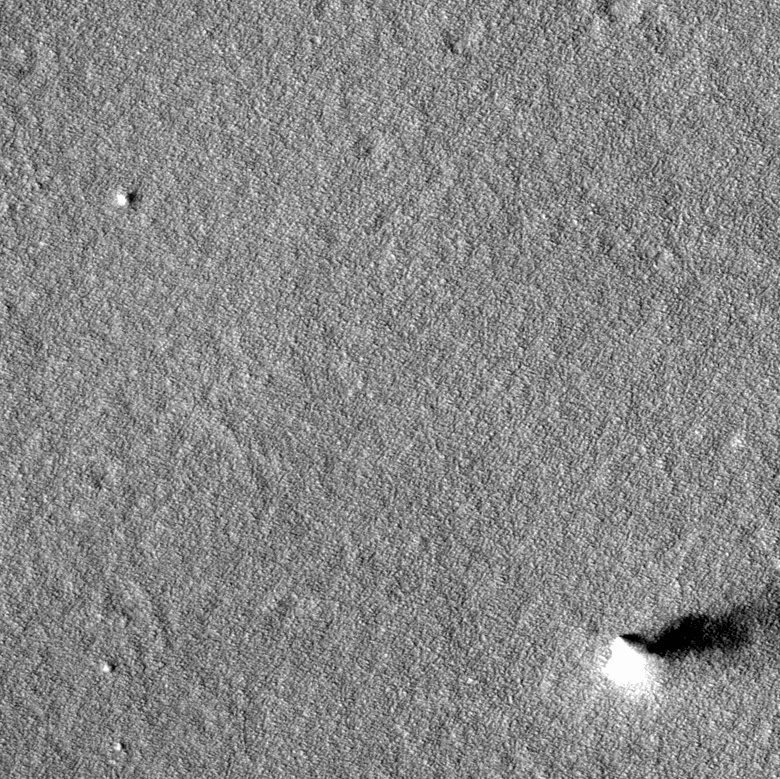
Label: dustdevil